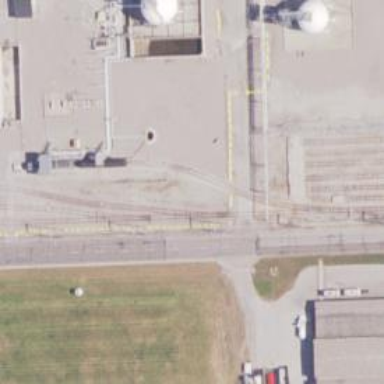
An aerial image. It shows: Railway spur service.